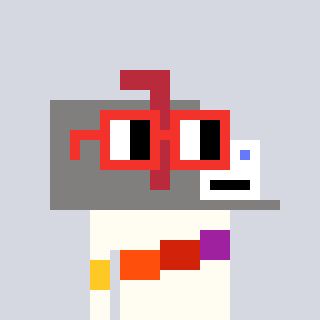
a pixel art character with square red glasses, a mailbox-shaped head and a grayscale-colored body on a cool background